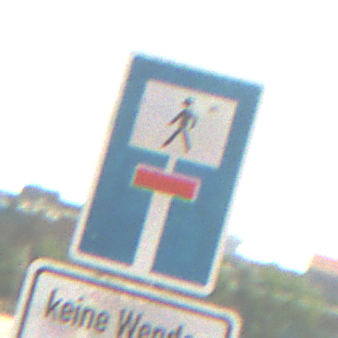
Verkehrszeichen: SackgasseFussgaengerDurchlaessig
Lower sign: HinweisGeaenderteVorfahrtVerkehrsfuehrungVerkehrsregelung3
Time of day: MorningAfternoon
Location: Outdoor (Suburban)
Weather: Clear
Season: NotSpecified
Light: Natural